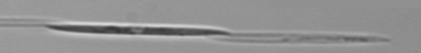
Label: Pseudo-nitzschia